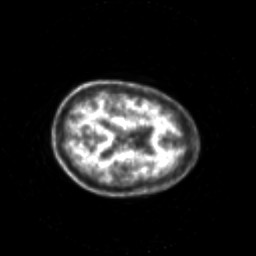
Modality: PET
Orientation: axial
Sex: female
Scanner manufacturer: siemens